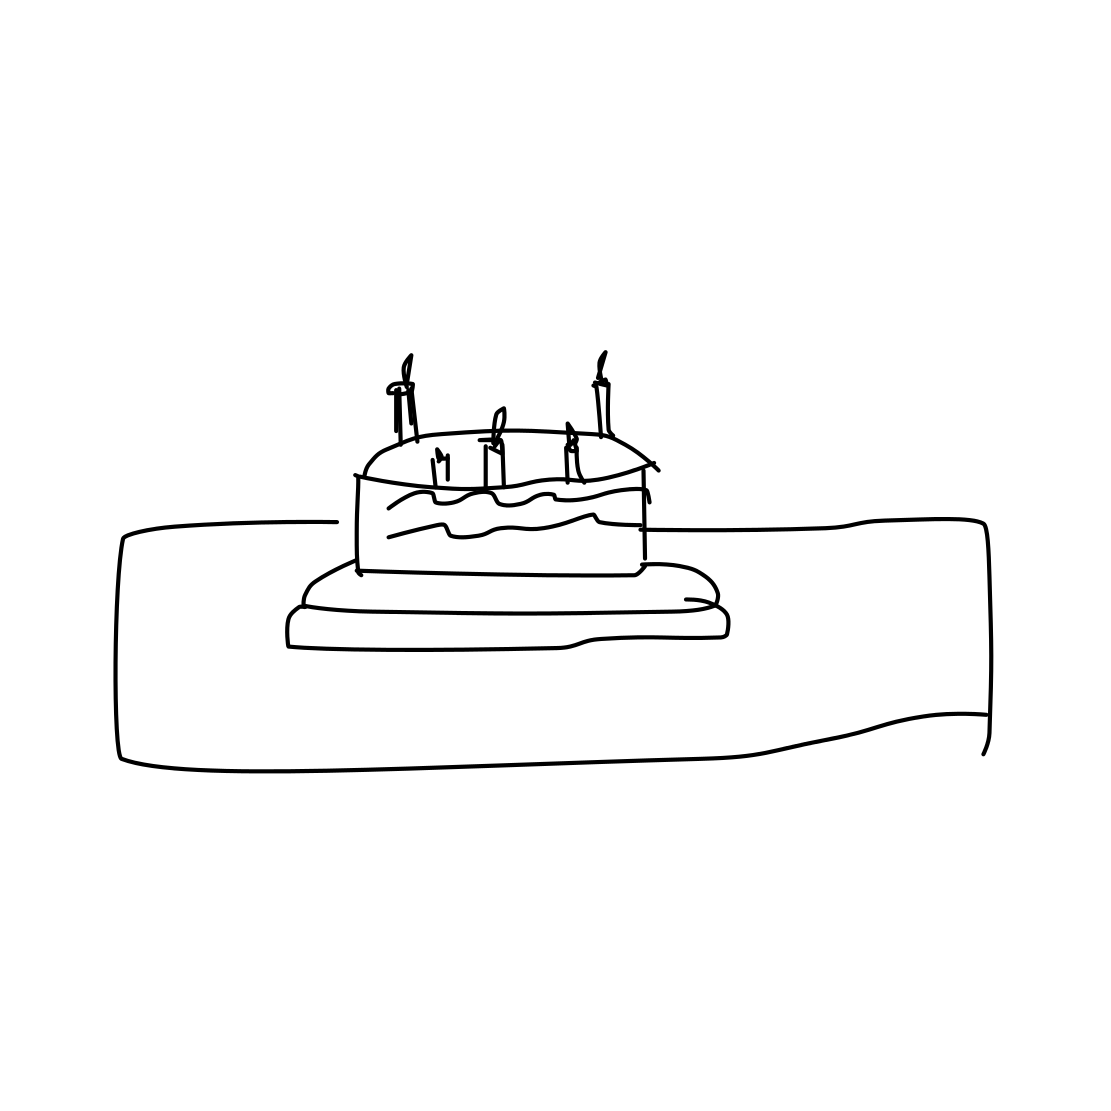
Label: cake